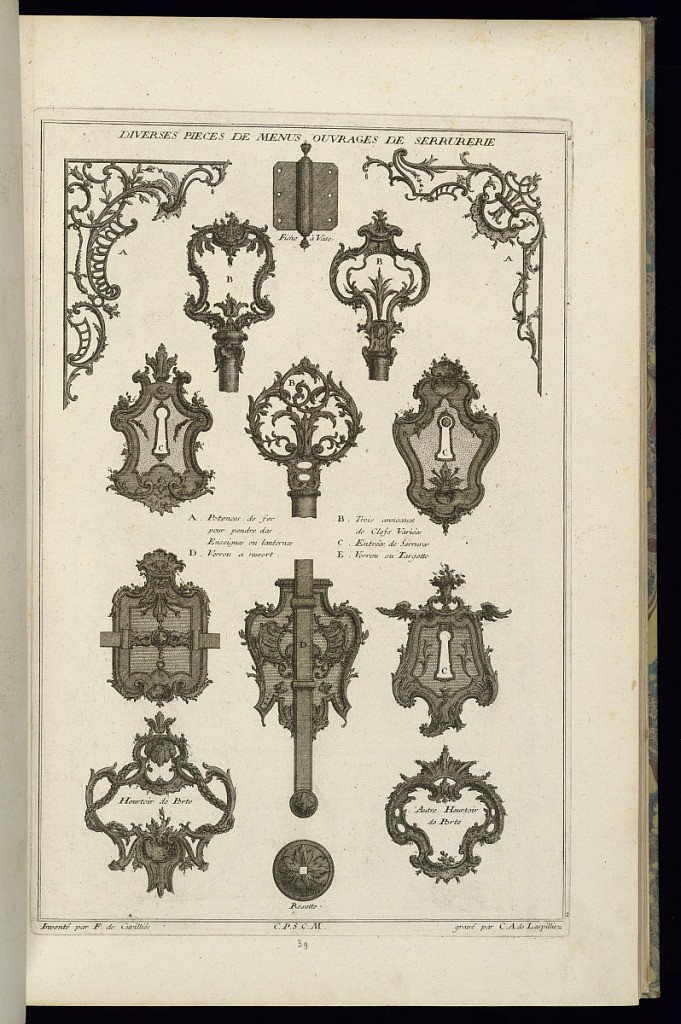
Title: Diverses Pieces de Menus Ouvrages de Serrurerie
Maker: François de Cuvilliés the Elder, Belgian, 1695 - 1768
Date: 1745
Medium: Etching and engraving on off-white laid paper
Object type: Print
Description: Designs for keyholes, hinges, and small metal brackets. The plate is signed and numbered.